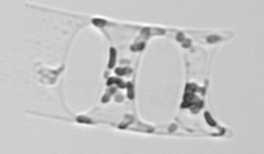
Label: Eucampia